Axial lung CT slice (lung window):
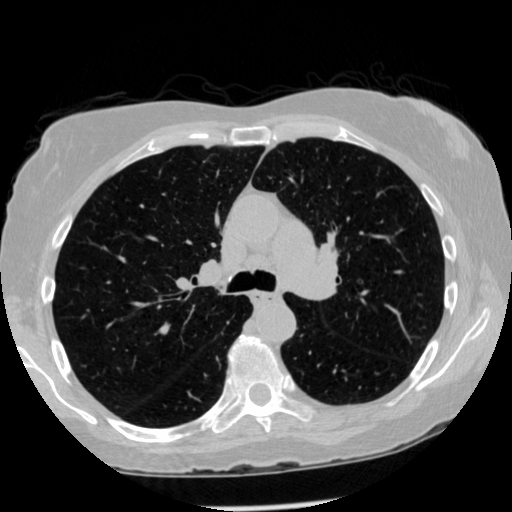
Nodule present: no